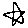
Label: star